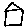
Label: house